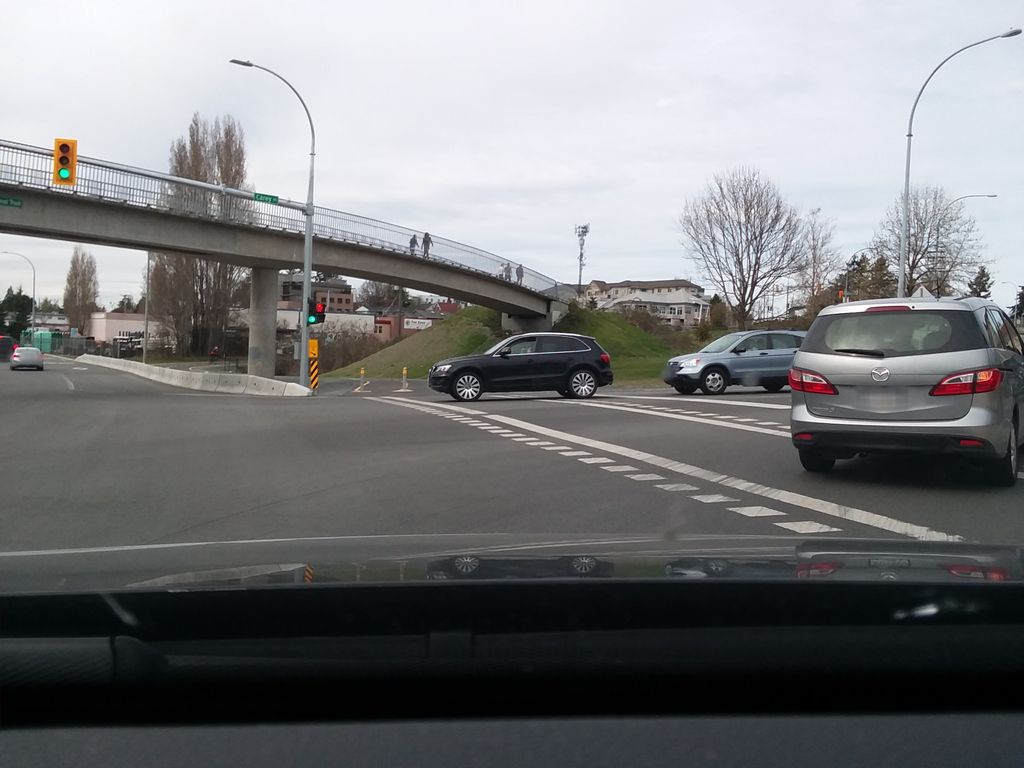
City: victoria